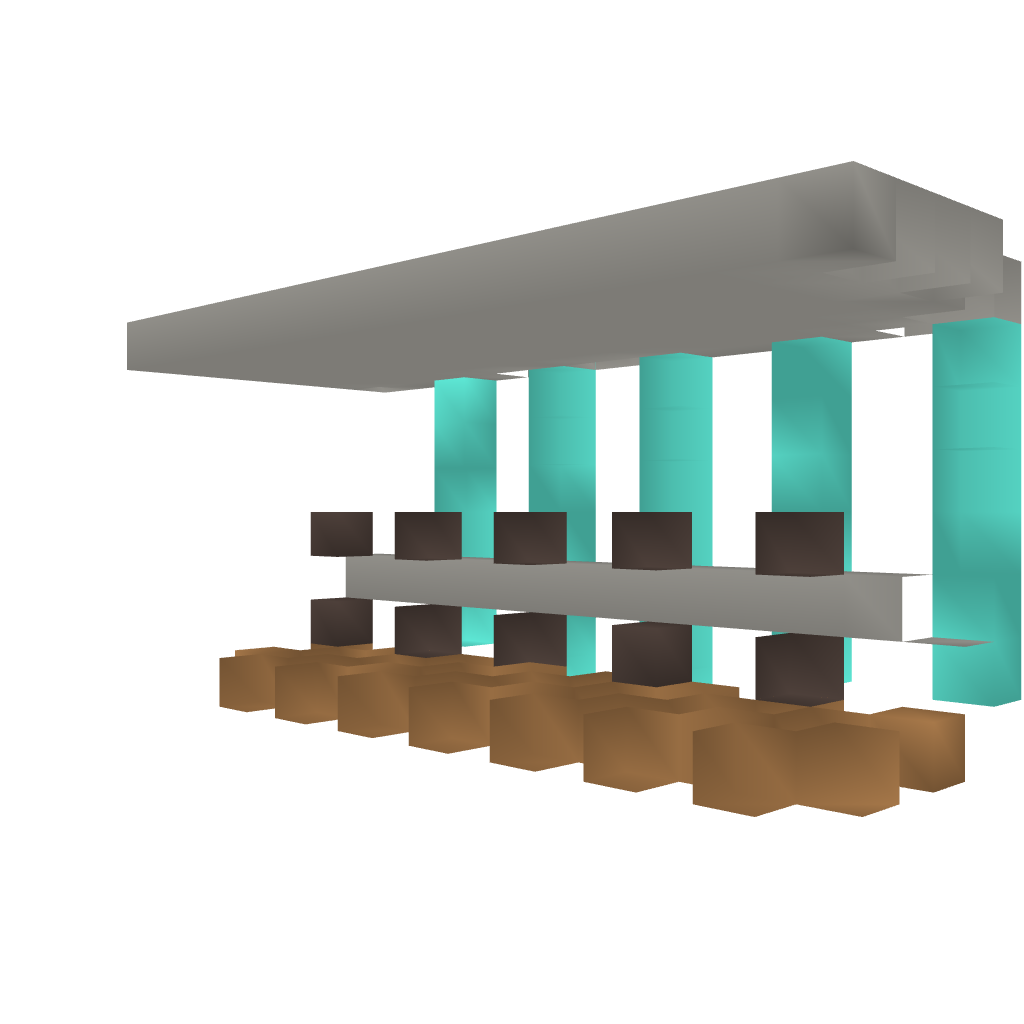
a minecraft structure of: White McDonalds